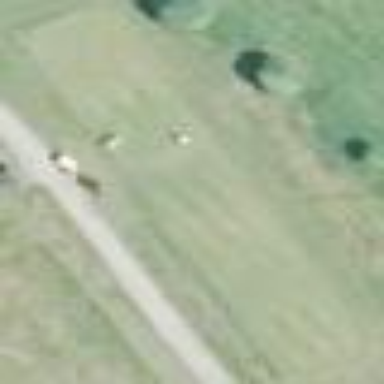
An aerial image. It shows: Golf tee on grassy land.